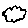
Label: cloud